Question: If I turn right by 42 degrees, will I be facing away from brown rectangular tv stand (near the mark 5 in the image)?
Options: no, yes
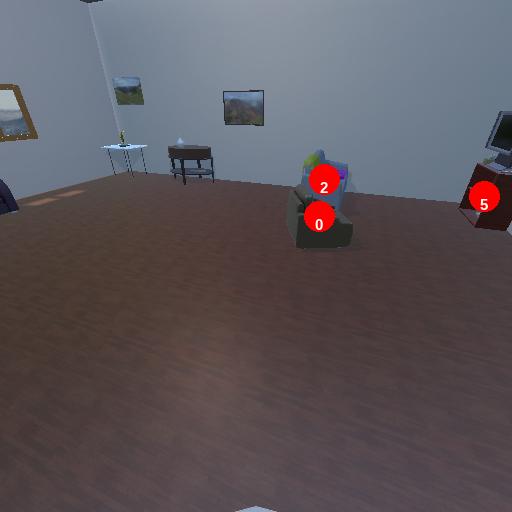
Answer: no